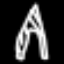
Label: The Eiffel Tower